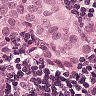
Metastatic tissue present: yes